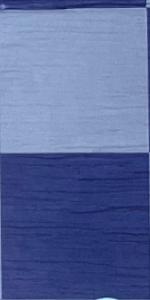
Label: Empty